Interaction volume radius: 10 \u00c5
Interaction volume height: 10 \u00c5
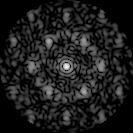
Disorder parameter: 0.5916